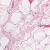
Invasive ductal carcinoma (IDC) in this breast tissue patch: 0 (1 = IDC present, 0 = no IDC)